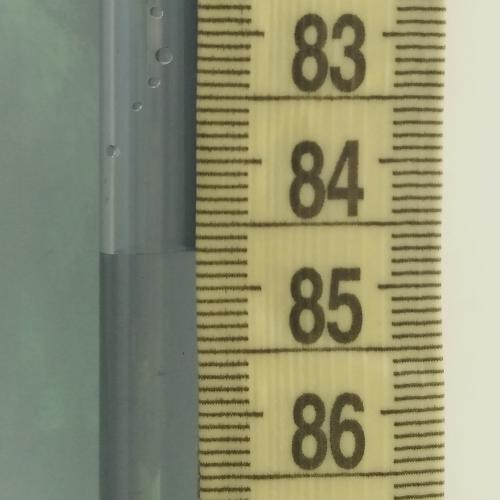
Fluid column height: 84.7 cm